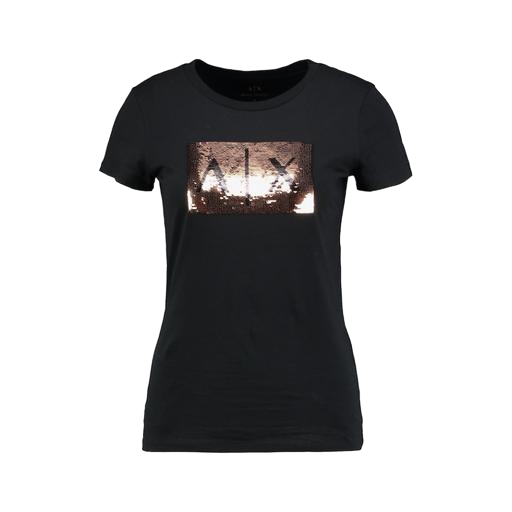
black glitter effect logo t-shirt, black regular fit t-shirt, black fitted t-shirt, white background